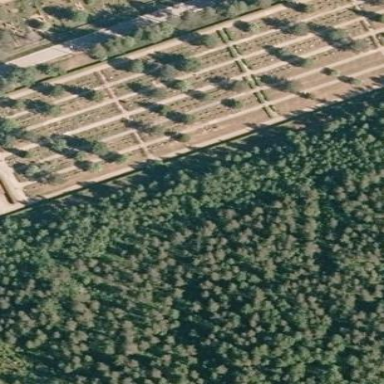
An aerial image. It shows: Cemetery.